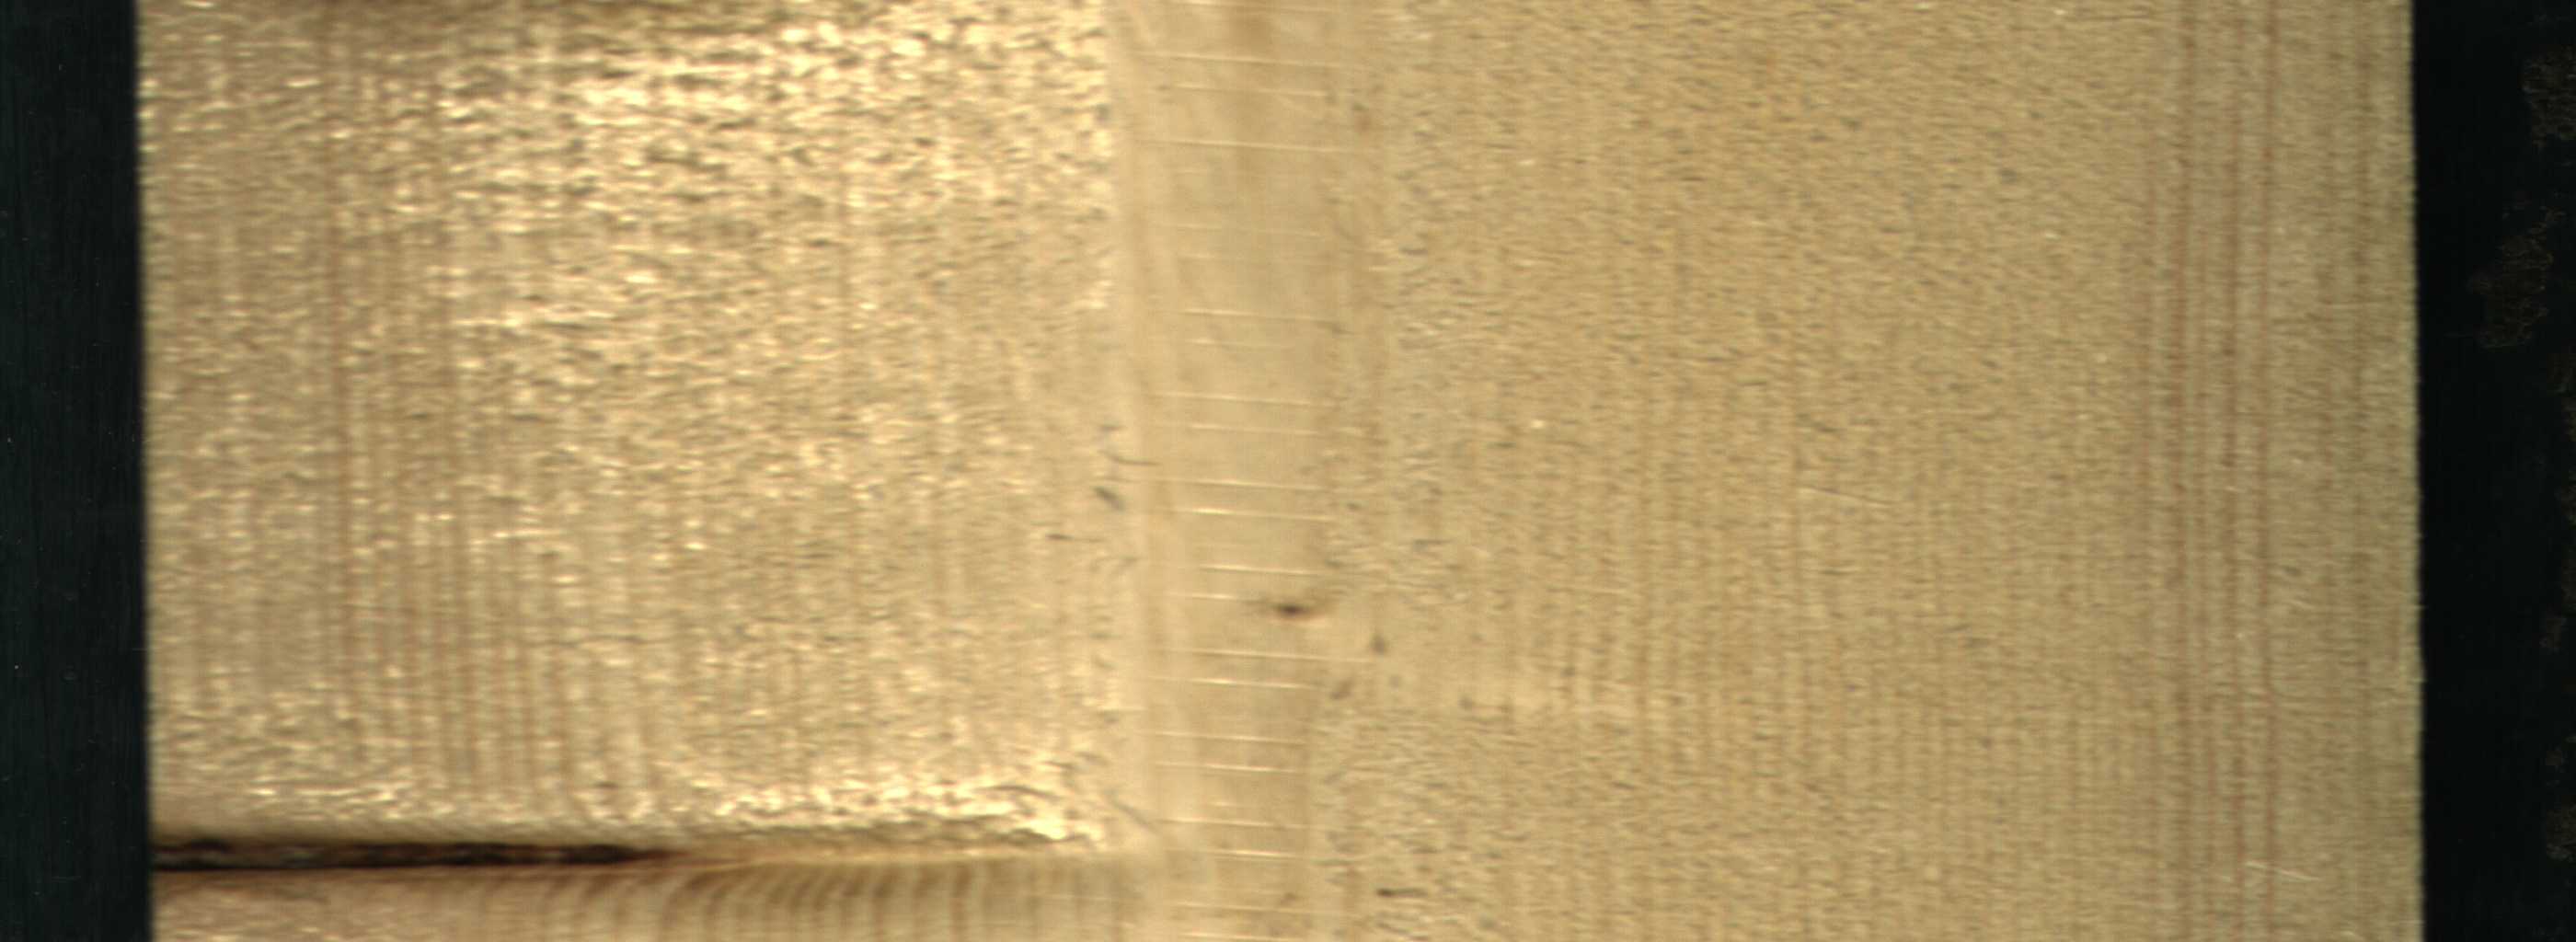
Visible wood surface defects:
Knot_missing